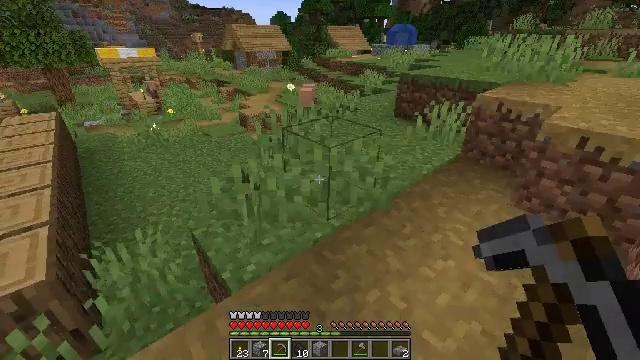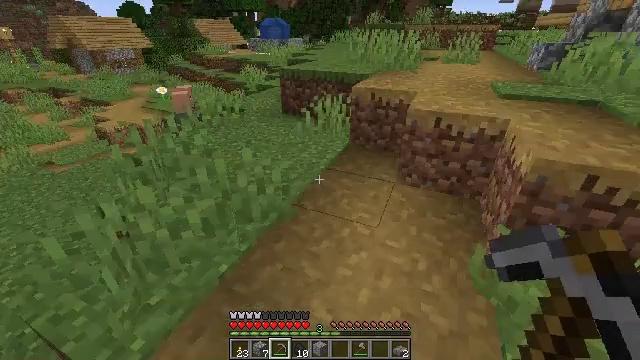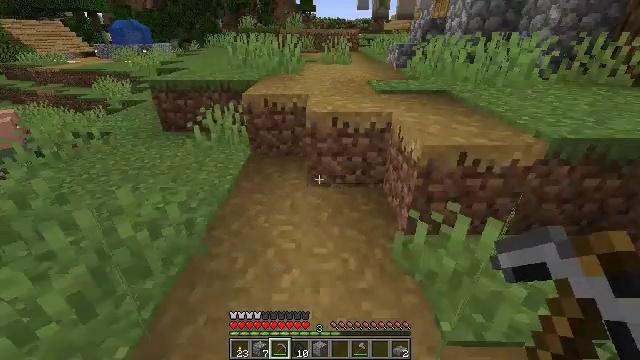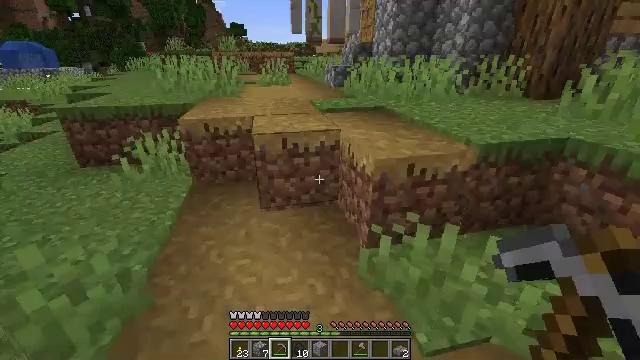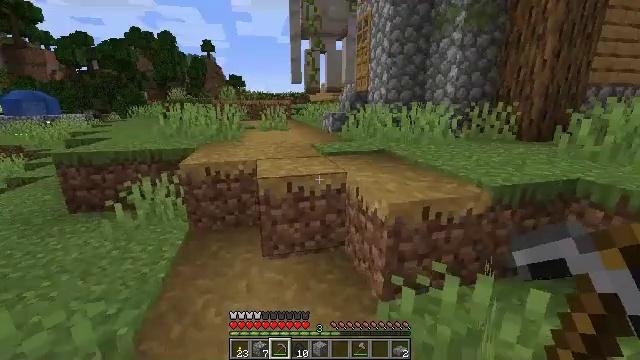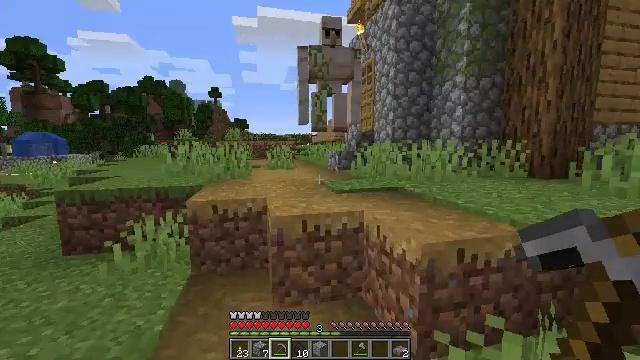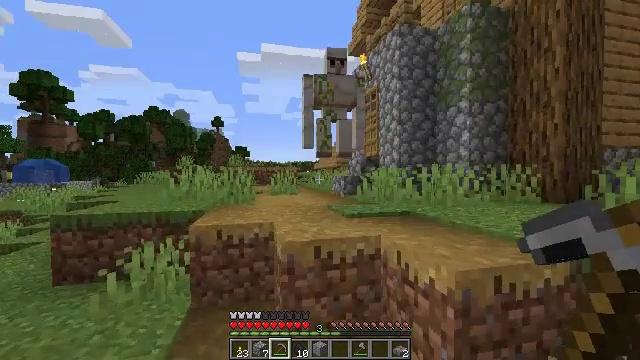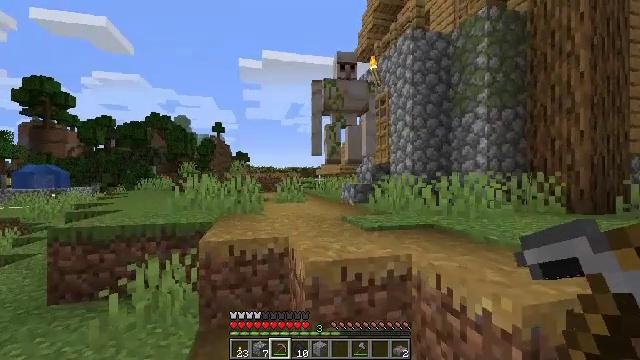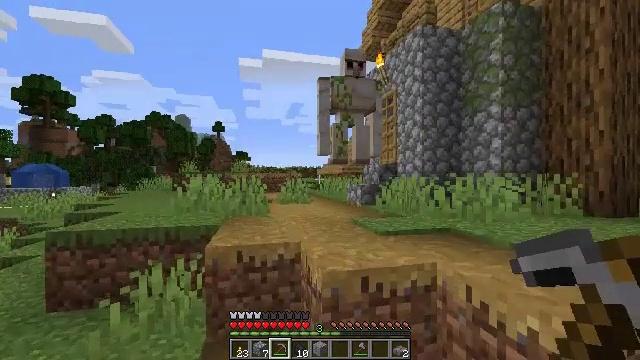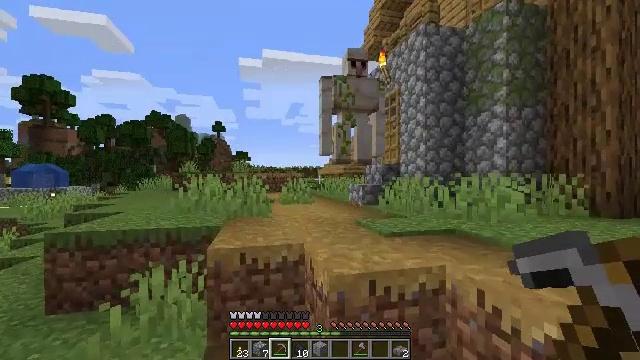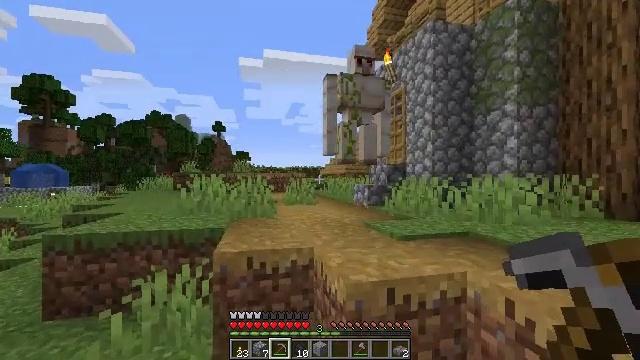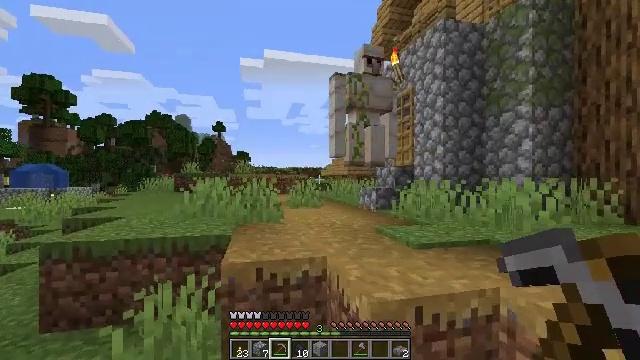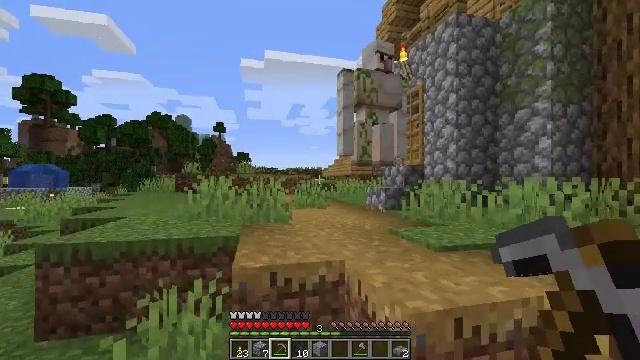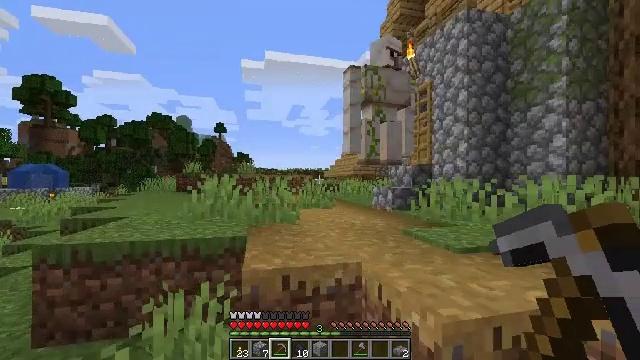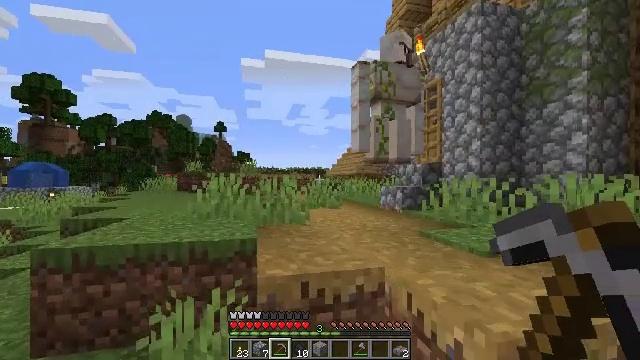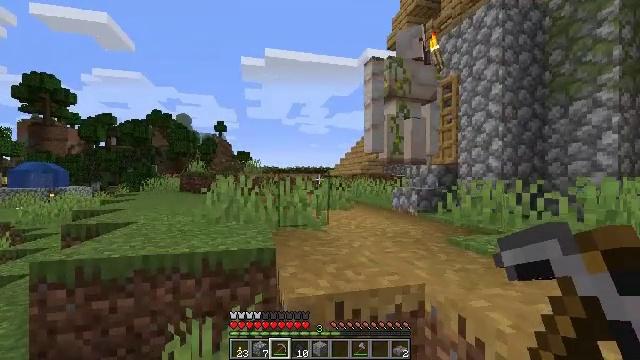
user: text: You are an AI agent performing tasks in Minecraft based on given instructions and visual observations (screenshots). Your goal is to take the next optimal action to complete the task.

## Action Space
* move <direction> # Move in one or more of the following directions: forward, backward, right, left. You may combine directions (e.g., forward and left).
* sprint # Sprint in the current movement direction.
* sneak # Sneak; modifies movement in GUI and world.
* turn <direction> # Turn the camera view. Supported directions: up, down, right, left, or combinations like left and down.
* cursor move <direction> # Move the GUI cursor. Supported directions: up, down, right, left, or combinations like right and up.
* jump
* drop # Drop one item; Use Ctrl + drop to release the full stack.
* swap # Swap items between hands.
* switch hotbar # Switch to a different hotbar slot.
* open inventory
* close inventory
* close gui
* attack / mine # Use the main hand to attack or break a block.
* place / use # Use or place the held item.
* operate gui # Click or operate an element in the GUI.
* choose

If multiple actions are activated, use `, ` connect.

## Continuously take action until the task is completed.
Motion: motion action
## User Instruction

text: Harvest carrots from the farmland.
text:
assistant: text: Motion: move forward and move right, turn right
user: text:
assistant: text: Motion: move forward and move left, turn right
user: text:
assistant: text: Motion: move forward and move left, turn right and up
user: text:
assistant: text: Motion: move forward and move left, turn right and up
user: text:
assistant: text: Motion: move forward and move left, turn up
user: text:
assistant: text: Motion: move forward and move left, turn up
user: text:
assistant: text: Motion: move forward and move left, turn up
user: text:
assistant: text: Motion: move forward and move left
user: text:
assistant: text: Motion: move forward and move left
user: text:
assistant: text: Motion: move forward and move left
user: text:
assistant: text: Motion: move forward and move left
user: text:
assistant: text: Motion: move forward and move left
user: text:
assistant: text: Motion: move forward and move left
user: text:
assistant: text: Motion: move forward and move left
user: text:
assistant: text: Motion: move forward and move left
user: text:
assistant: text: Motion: move forward and move left
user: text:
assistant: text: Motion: move forward and move left
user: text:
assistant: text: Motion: move forward and move left
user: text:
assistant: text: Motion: move forward and move left, turn left
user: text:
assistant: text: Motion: move forward and move right, turn left
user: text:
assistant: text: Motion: move forward and move right, turn left
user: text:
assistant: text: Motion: move forward and move right, turn left
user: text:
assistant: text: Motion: move forward and move right, turn left
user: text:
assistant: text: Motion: move forward and move right, turn left
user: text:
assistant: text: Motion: move forward and move right, turn left
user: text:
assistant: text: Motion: move forward and move right, turn left
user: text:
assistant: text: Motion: move forward and move right, turn left
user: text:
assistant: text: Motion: move forward and move right, turn left
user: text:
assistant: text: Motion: move forward and move right
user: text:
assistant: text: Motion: move forward and move right